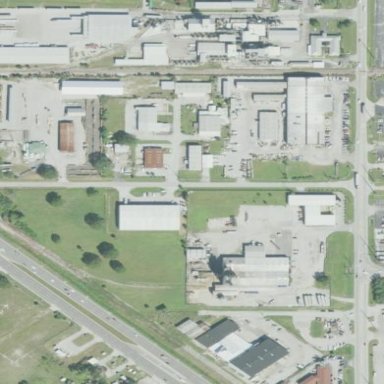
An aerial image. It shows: Industrial area.